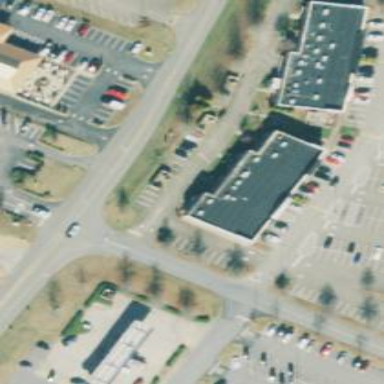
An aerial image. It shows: Retail building with black roof.